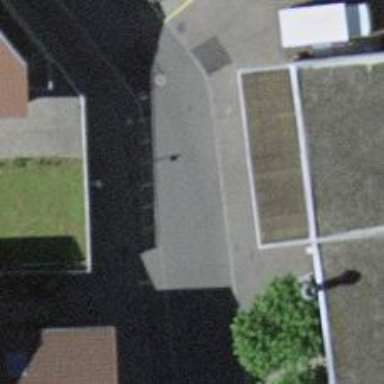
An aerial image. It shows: Bollard barrier.